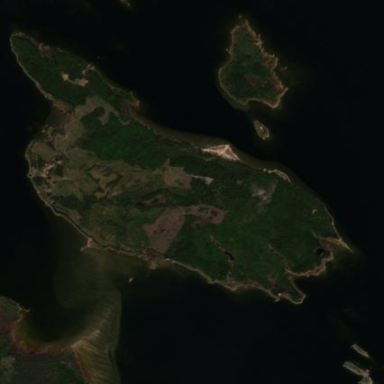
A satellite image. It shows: Island with natural coastline.